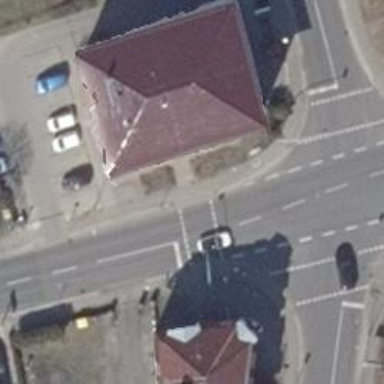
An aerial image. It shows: Road with traffic signals.